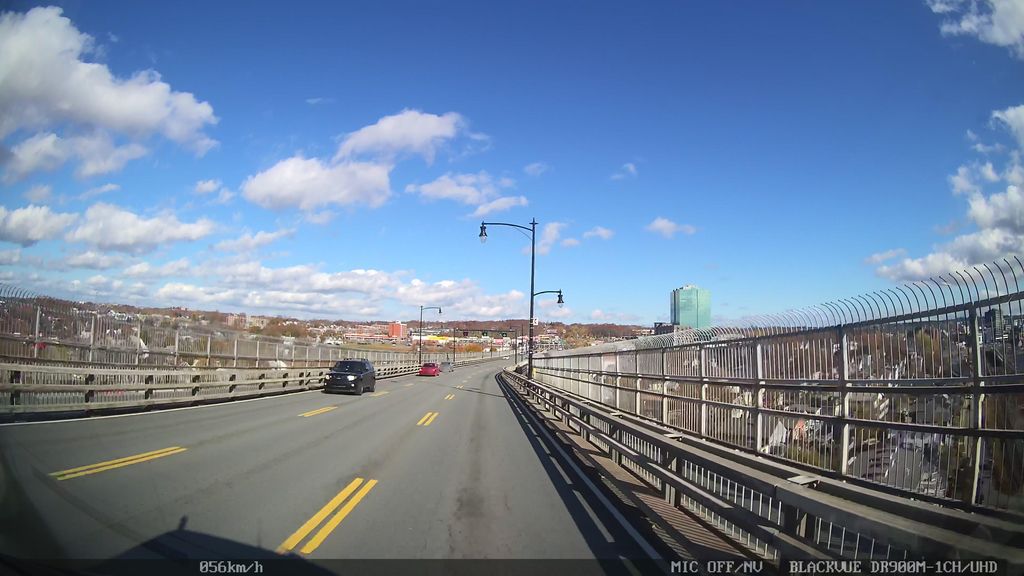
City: halifax